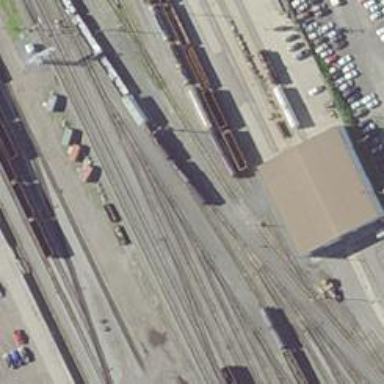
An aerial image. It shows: Railway yard used for servicing trains.